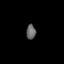
Tissue: lung
Cell type: Endothelial cells
Senescence score: 0.6372
Nuclear area (px): 138
Mean DAPI intensity: 100.964